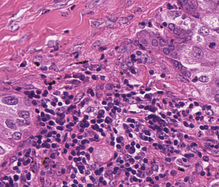
Tumor epithelial tissue: yes
Tumor-associated stroma tissue: yes
Normal tissue: no